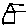
Label: house